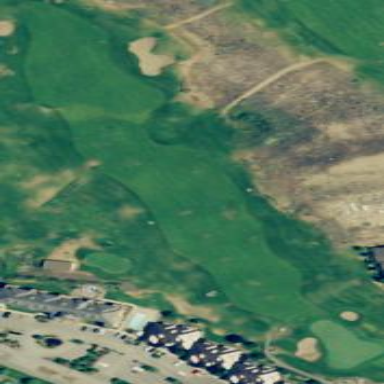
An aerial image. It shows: Golf fairway surrounded by grass.